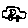
Label: car